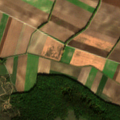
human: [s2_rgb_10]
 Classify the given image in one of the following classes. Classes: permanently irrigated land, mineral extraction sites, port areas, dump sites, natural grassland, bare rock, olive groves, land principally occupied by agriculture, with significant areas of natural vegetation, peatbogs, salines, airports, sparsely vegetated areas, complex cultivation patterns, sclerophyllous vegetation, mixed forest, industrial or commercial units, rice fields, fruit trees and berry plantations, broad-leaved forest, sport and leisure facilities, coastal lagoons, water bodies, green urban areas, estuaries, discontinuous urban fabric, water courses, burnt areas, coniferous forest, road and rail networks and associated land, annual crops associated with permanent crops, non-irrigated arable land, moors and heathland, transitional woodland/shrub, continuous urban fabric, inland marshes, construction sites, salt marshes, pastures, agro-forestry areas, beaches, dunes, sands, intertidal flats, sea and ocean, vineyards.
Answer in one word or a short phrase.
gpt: non-irrigated arable land, broad-leaved forest, natural grassland